Field crop: maize
Growth stage: 2
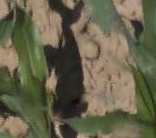
Species: maize